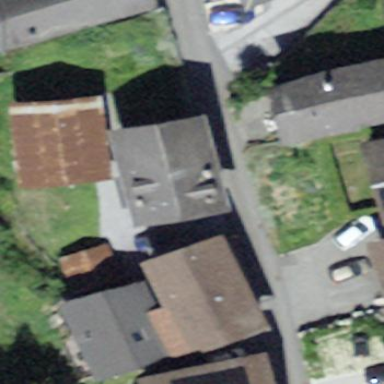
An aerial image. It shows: Simple house.